Aerial crown-view tile of a tropical tree (Barro Colorado Island, Panama), acquired 20250124:
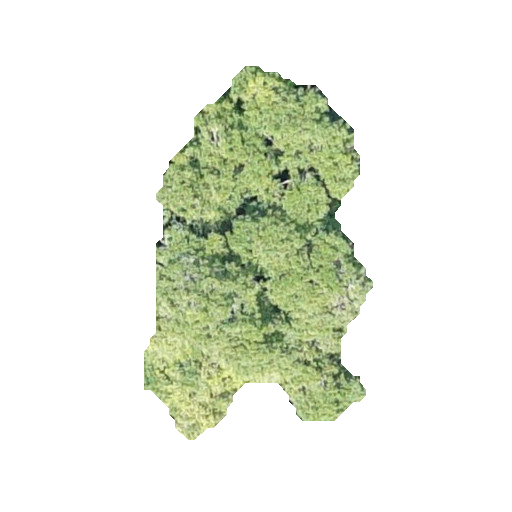
Species: Alseis blackiana
GBIF accepted scientific name: Alseis blackiana
Crown area: 89.009 m²